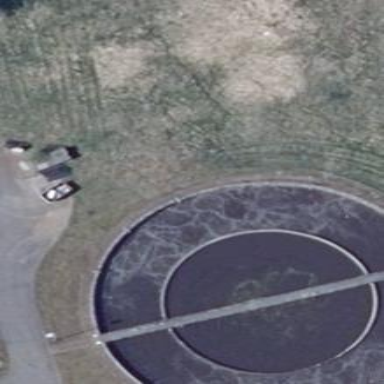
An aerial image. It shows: Body of wastewater.